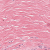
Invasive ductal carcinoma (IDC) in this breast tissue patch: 1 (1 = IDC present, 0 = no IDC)